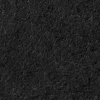
Atmospheric dust classification: not_dusty